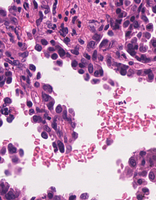
Tumor epithelial tissue: yes
Tumor-associated stroma tissue: yes
Normal tissue: no